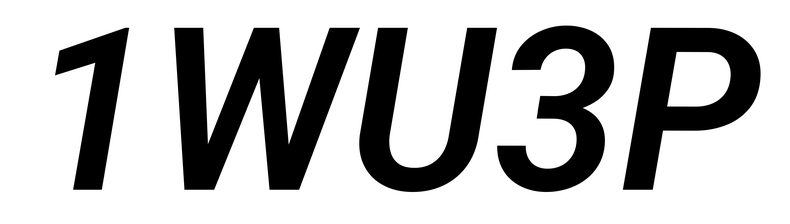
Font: Roboto-Italic_SemiBold_Italic